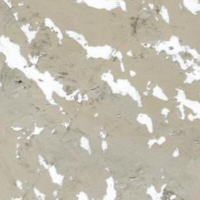
EUNIS habitat code: 48
Species observed at this site:
Ranunculus glacialis